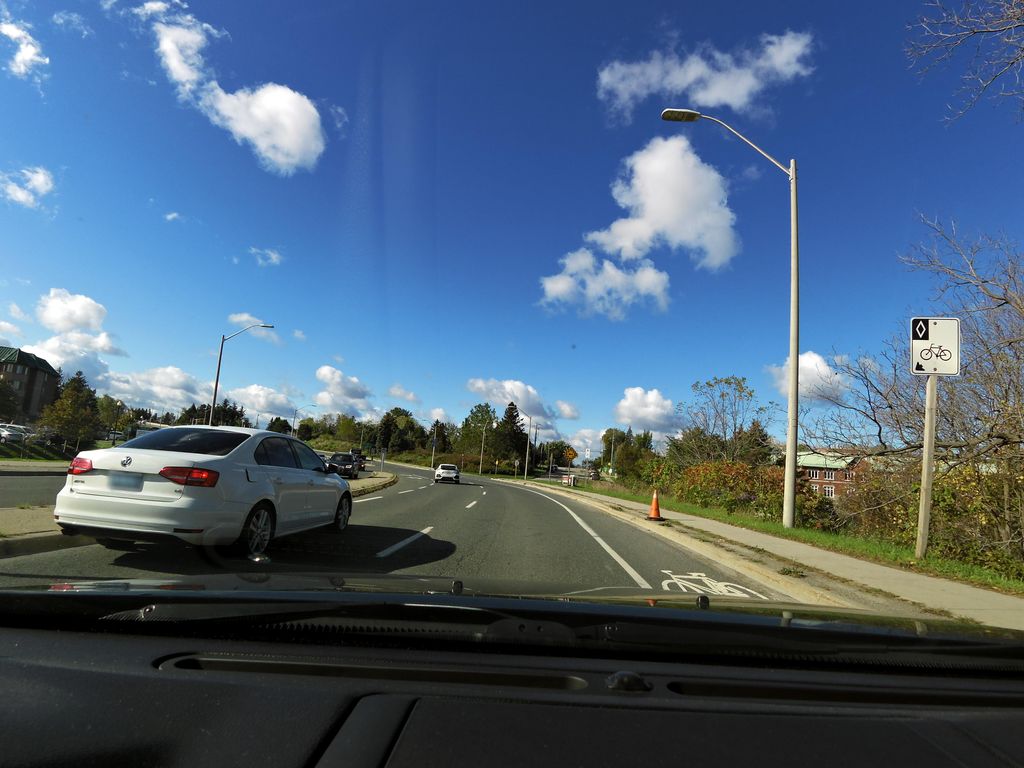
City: hamilton